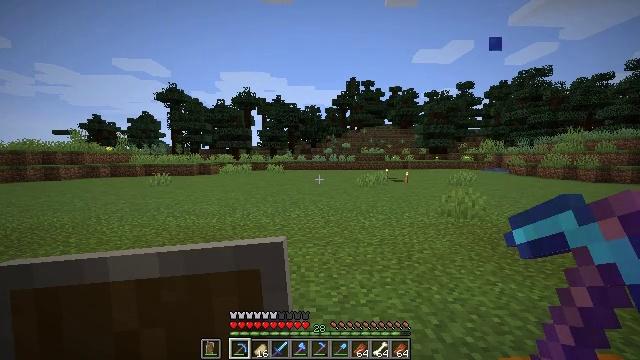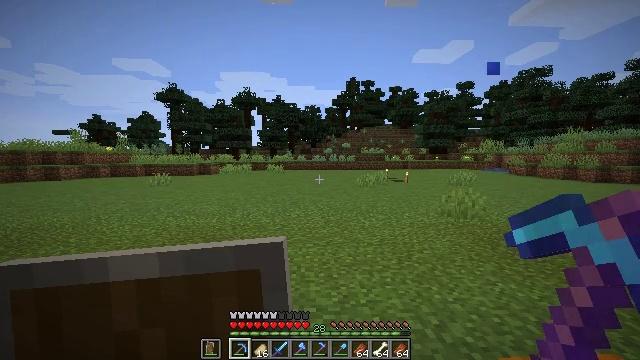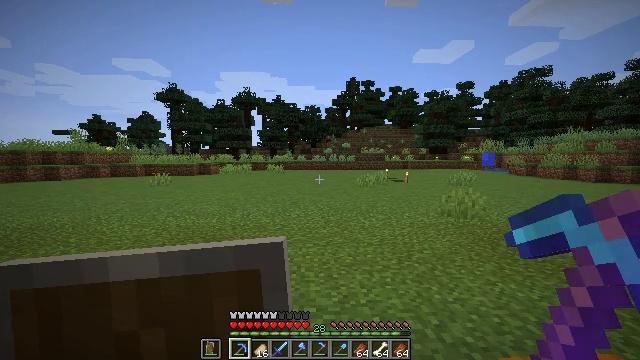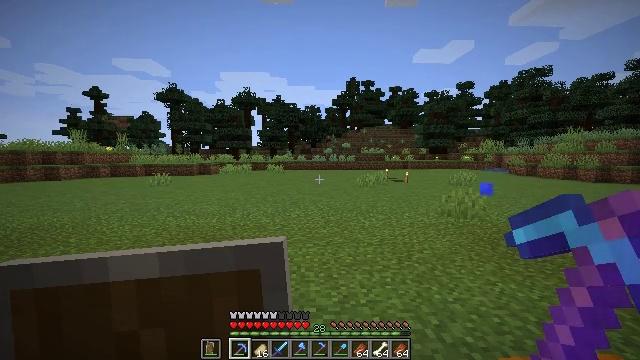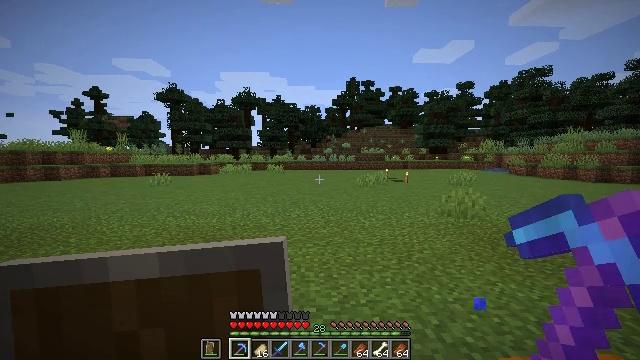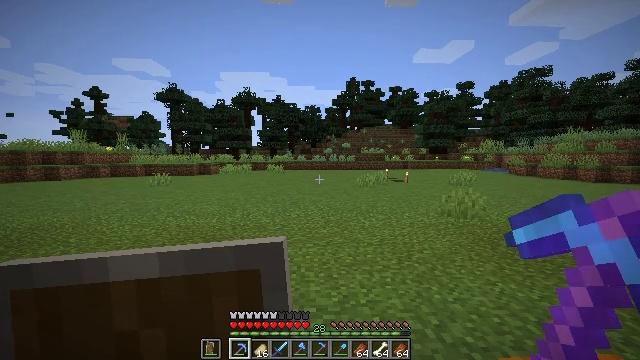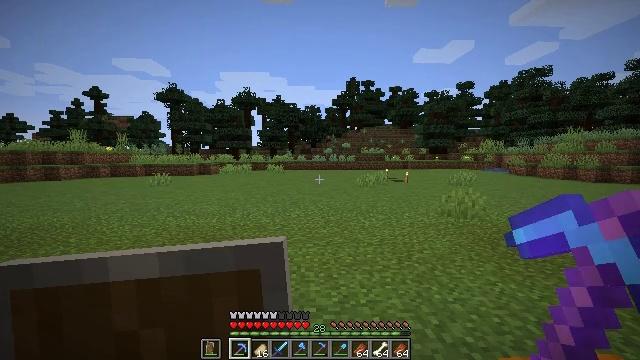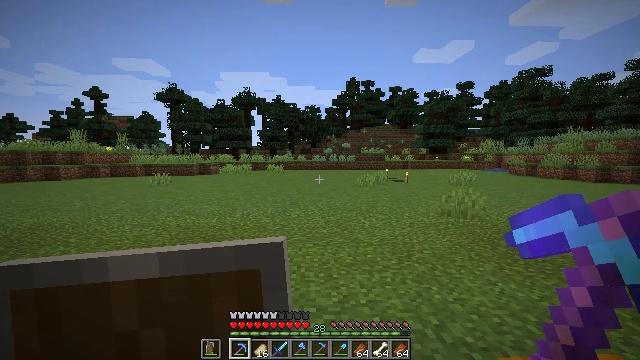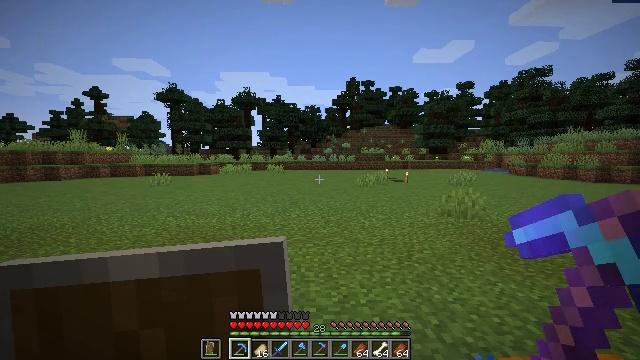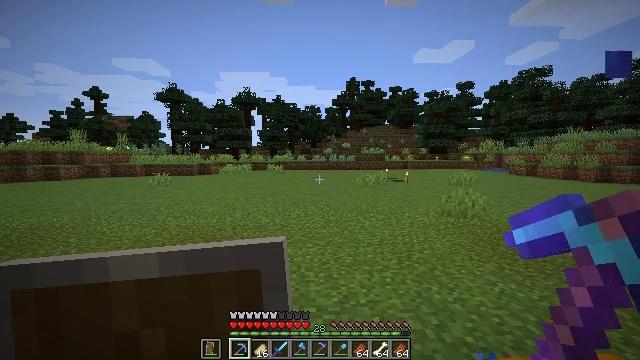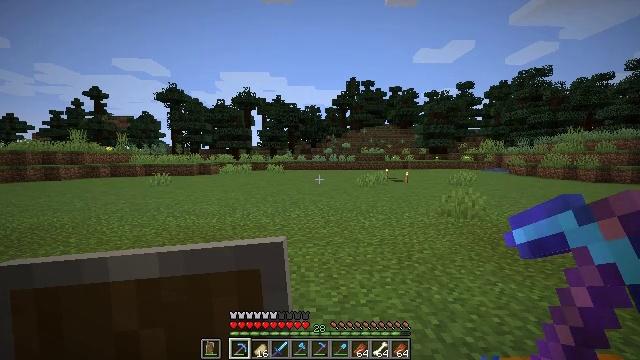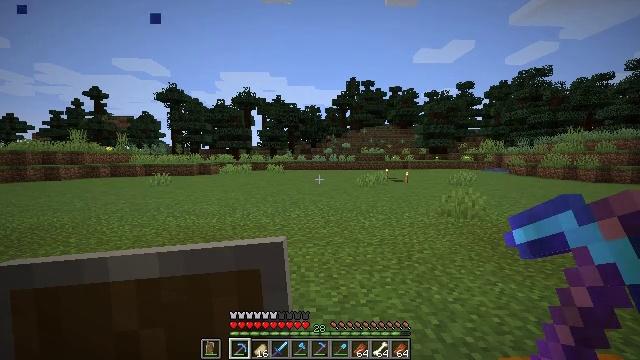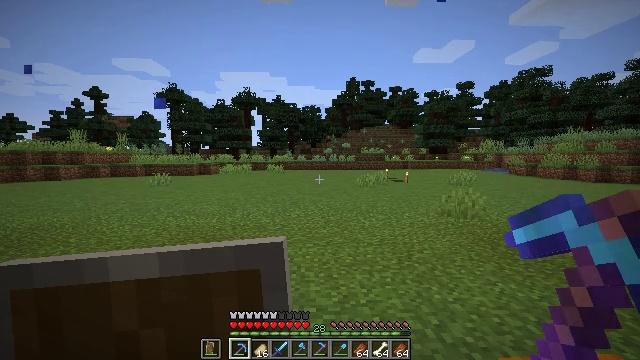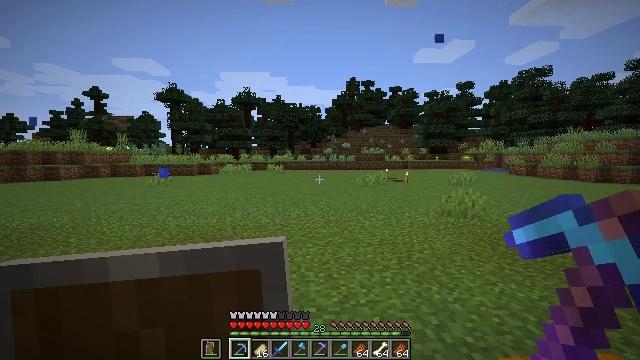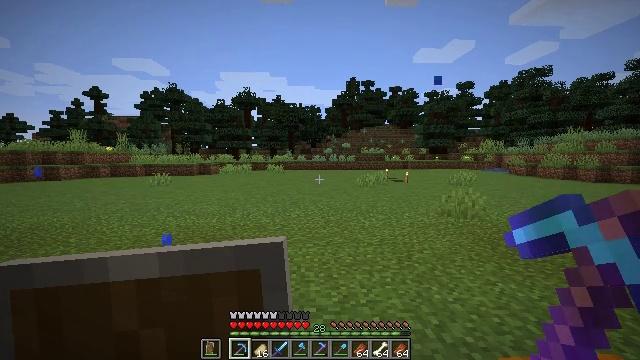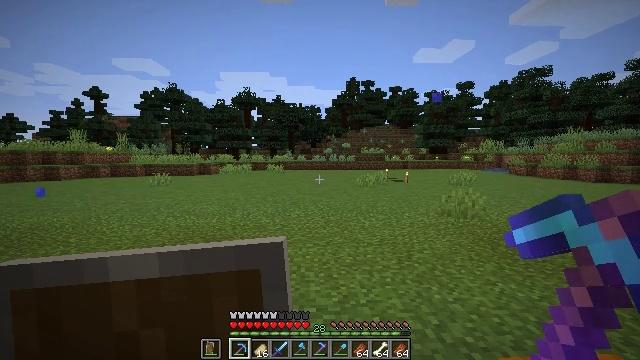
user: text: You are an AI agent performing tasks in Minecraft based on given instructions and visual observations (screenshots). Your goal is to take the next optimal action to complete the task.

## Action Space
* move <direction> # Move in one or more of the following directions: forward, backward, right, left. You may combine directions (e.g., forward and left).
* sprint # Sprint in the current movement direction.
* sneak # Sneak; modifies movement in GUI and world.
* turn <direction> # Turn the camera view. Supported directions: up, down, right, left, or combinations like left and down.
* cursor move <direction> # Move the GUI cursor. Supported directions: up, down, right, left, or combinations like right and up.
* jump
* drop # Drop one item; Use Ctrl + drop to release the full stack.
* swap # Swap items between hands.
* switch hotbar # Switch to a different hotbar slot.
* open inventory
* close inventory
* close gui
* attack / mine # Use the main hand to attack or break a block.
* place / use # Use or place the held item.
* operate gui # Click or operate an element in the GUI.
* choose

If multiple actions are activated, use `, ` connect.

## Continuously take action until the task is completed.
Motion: motion action
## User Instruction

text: Attack the blue shulker box to gather it.
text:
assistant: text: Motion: no_op
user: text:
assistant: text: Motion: no_op
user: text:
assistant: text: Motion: no_op
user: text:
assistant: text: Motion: no_op
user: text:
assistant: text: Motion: no_op
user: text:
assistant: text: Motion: no_op
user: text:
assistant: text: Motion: no_op
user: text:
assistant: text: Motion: no_op
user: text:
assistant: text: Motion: no_op
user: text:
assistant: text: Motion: no_op
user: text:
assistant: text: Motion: no_op
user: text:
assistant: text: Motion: no_op
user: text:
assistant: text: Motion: no_op
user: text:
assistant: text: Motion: no_op
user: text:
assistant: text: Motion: no_op
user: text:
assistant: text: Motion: no_op
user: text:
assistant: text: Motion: no_op
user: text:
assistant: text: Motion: no_op
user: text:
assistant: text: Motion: no_op
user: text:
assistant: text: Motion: no_op
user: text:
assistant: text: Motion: no_op
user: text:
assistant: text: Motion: no_op
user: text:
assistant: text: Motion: no_op
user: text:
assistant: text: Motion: no_op
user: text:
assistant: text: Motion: no_op
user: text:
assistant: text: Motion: no_op
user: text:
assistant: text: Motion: no_op
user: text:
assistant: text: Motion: no_op
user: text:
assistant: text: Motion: no_op
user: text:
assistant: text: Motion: no_op